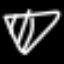
Label: diamond